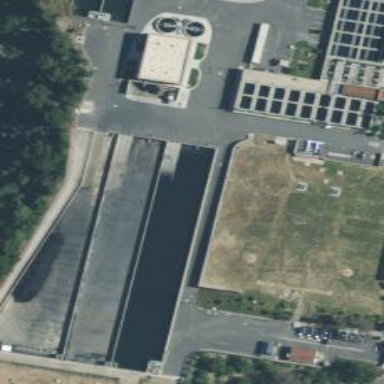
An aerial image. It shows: Man-made water works facility.